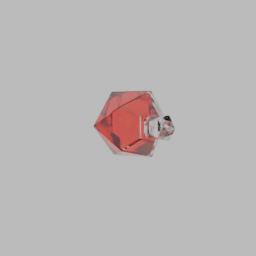
Label: tools